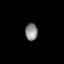
Tissue: skin
Cell type: Others
Senescence score: 0.2777
Nuclear area (px): 206
Mean DAPI intensity: 139.985